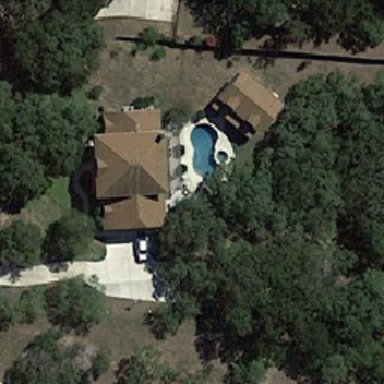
A white car stopped next to the orange house .